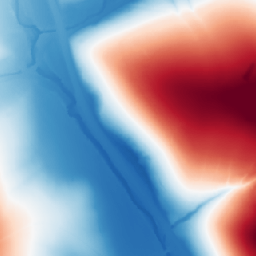
Category: trend_removal
Decomposition family: polynomial
Decomposition parameters: degree: 2
Upsampling method: nearest
Upsampling parameters: scale: 8
Upsampling scale: 8